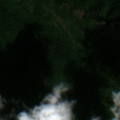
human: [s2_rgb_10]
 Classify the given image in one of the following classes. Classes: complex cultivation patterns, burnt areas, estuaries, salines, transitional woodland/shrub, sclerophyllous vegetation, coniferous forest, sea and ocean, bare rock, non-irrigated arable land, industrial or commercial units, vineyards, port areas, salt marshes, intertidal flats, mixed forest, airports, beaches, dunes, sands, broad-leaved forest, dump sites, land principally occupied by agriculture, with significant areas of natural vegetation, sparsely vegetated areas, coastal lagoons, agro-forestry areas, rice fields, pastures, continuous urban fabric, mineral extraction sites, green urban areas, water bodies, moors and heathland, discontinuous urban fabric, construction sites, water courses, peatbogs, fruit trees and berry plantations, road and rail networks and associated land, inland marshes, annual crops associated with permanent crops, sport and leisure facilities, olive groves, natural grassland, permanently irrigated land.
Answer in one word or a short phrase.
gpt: broad-leaved forest